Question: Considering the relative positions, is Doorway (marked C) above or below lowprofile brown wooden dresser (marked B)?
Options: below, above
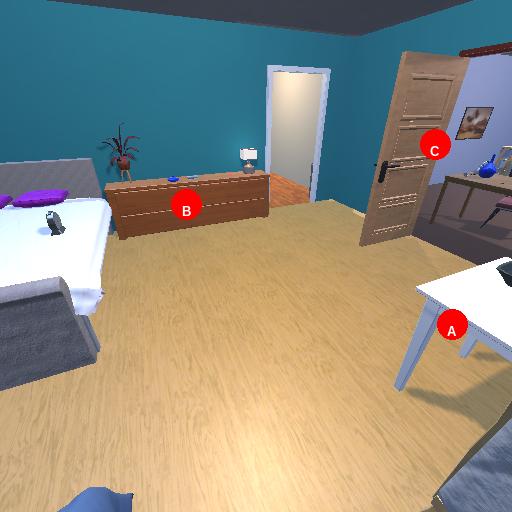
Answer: below